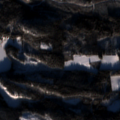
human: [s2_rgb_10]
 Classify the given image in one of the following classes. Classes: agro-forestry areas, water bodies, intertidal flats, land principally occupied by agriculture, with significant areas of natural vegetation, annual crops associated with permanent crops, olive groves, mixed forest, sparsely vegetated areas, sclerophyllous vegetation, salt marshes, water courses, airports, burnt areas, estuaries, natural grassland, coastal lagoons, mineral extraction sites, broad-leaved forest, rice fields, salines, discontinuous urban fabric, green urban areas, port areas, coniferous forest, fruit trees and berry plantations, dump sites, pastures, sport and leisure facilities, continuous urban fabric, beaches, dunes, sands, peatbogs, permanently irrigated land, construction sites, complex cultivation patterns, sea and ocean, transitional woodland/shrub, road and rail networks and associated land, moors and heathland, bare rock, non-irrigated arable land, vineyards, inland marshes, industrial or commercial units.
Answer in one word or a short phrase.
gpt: non-irrigated arable land, coniferous forest, mixed forest, transitional woodland/shrub